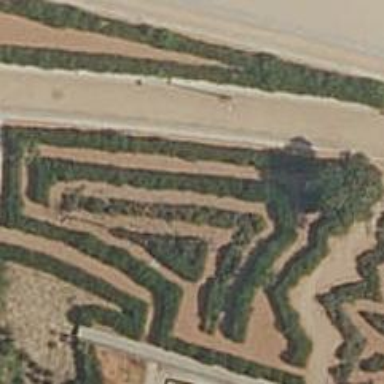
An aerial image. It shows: Hedge barrier.